Question: What is the current temperature?
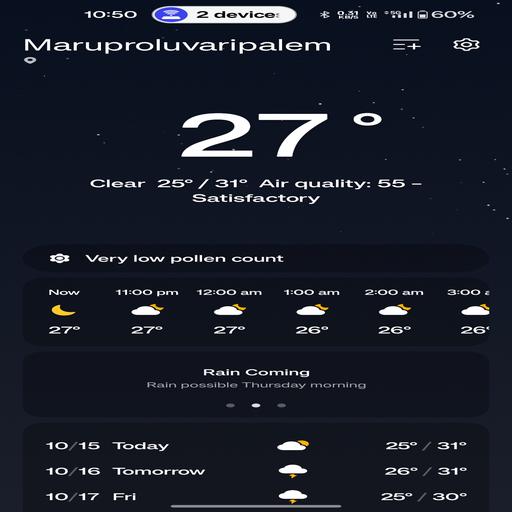
Answer: 27Â°